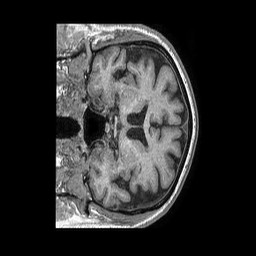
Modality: T1w
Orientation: coronal
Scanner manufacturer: philips
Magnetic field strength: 1.5 T
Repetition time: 0.007718 s
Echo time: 0.003599 s